Question: Folks
I have a table as below

We are suppose to add a new column i.e parent_country after countryname column and result should be as below
'''
id parentid countryname Parent_country
39 0 Barbados Barbados
40 39 Barbados mobile Barbados
41 39 Mobile Digicel Barbados
42 0 Anguilla Anguilla
43 42 Anguilla Mobile Anguilla
44 42 hello Mobile Digicel Anguilla
'''
Thanks
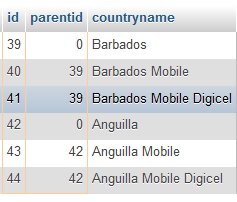
Answer: I don't think you should add a column. You are breaking one of the basic rules of normalization. Here is a query to give you the results you need.
'''
SELECT tbl.id as id
, tbl.parentid as parentid
, tbl.countryname as countryname
, COALESCE(parent.countryname, tbl.countryname) as Parent_country
FROM tbl
LEFT JOIN tbl AS parent
ON tbl.parentid = parent.id
'''
And it is easier enough to turn into a view which (while not updateable) can mimic a table for read purposes
'''
CREATE VIEW tbl_trick_business_team AS
SELECT tbl.id as id
, tbl.parentid as parentid
, tbl.countryname as countryname
, COALESCE(parent.countryname, tbl.countryname) as Parent_country
FROM tbl
LEFT JOIN tbl AS parent
ON tbl.parentid = parent.id
'''